Field crop: maize
Growth stage: 2
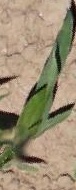
Species: maize